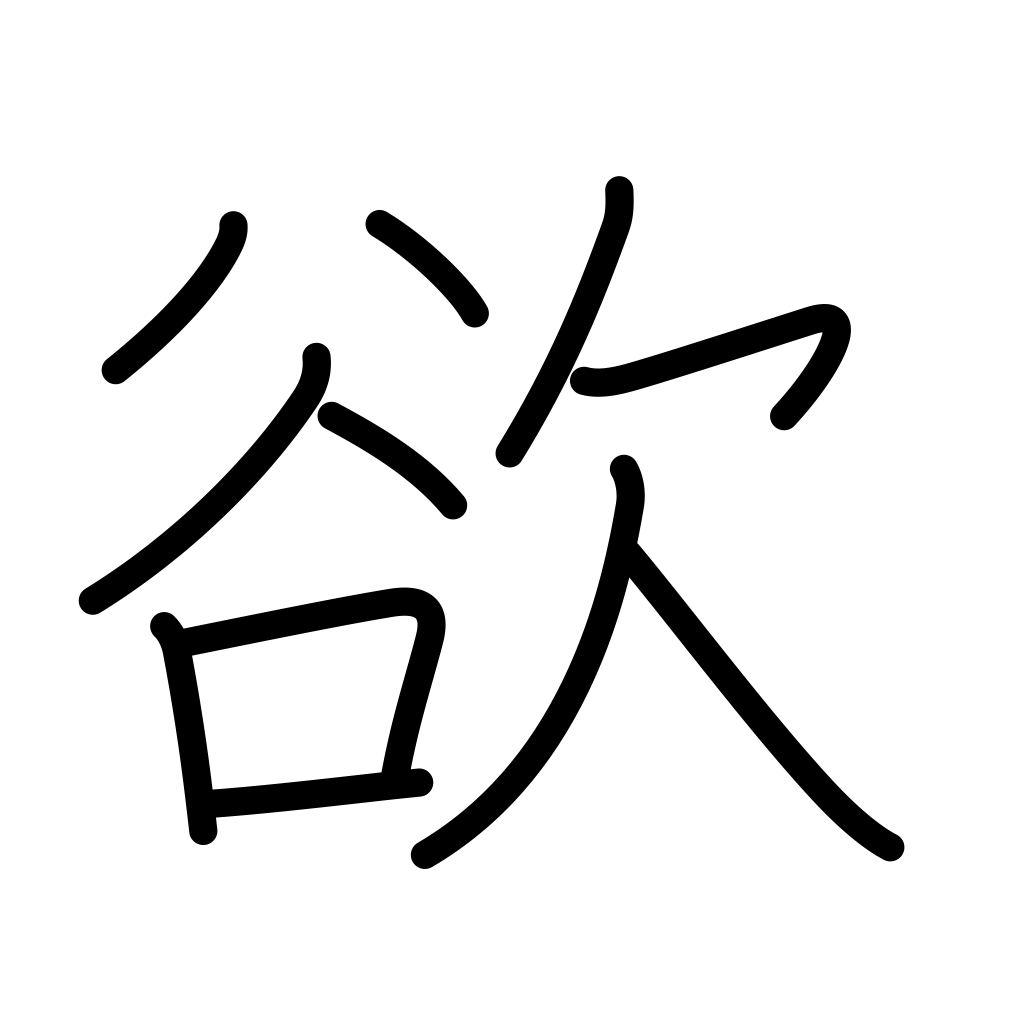
Meaning: longing, covetousness, greed, passion, desire, craving